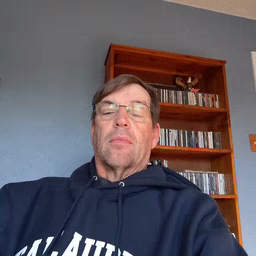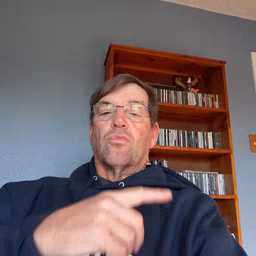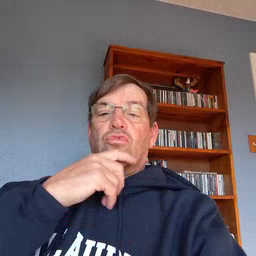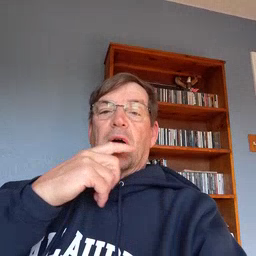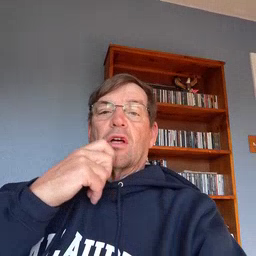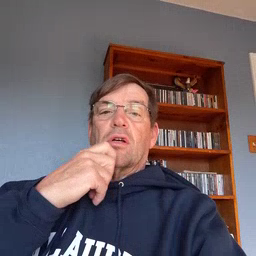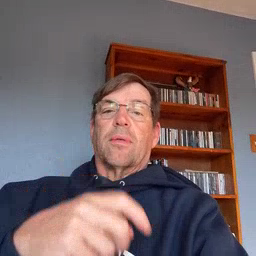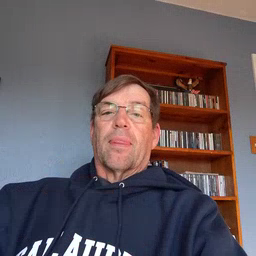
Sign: dryer